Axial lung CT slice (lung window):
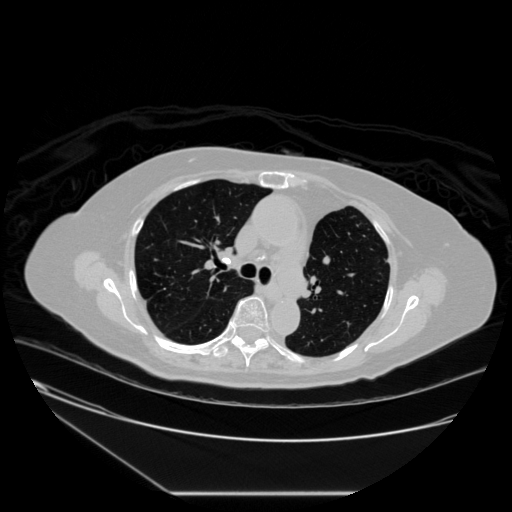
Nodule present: no